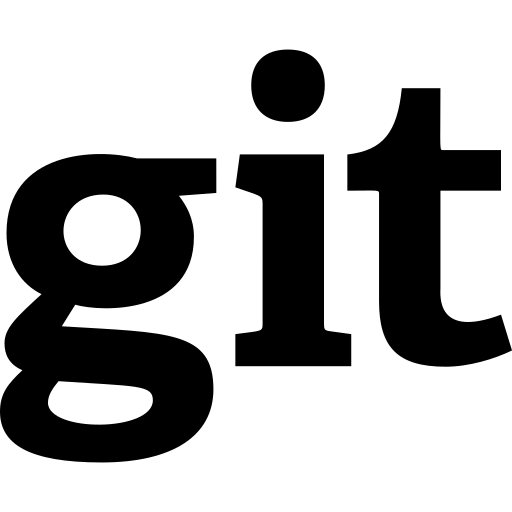
Tags: icon, FontAwesome, fa-icon, brand, git